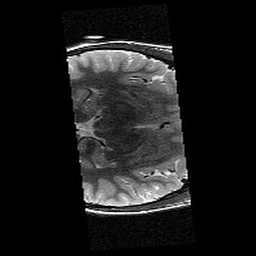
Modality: T2w
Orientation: axial
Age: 13
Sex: female
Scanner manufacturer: siemens
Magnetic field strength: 3 T
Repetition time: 9.23 s
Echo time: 0.067 s